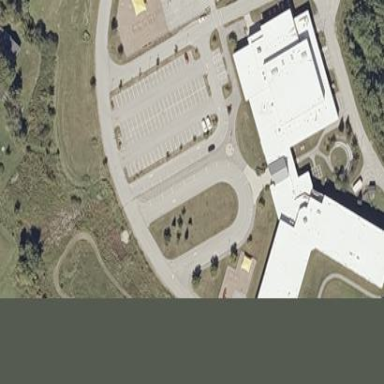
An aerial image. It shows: School building.